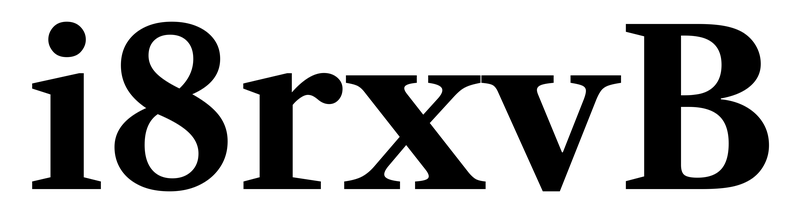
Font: LibreCaslonText_Bold